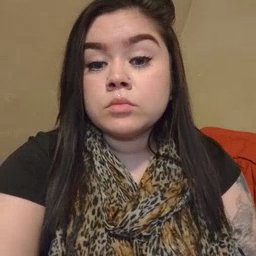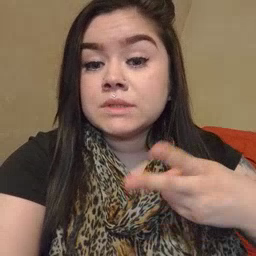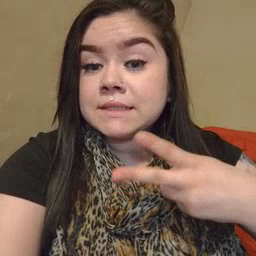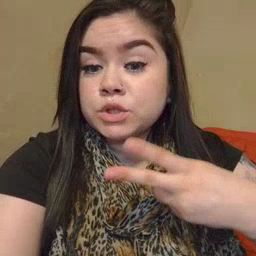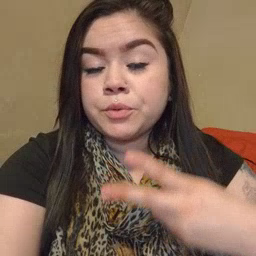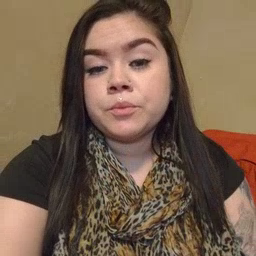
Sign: scissors